Question: I am currently implementing a form in AngularJS and I have faced with this issue that I cannot figure out why it is happening.
When I put same name and attribute name, the input field gets filled with [object Object].
For example:'<input type="text" ng-model="myForm.firstname" name="firstname">'
will cause
I am guessing that this is caused by gets bind to . Not to sure why and what is causing this..
Here is the plunker: <URL>
Thanks in advance :)
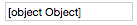
Answer: This stems from the name of your form. Angular automatically sets up your form in the scope and using the name attribute for each of the inputs to represents that input. It contains all of the validation and other field level metadata.
Because of this, you should not modify the '$scope''d form (in your case, 'myForm') directly. If you are trying to store the values of the input, you should use a different object.
'''
<form name="myForm">
<input type="text" ng-model="myFormValues.firstname" name="firstname">
<input type="text" ng-model="myFormValues.lastname" name="last_nm">
</form>
'''